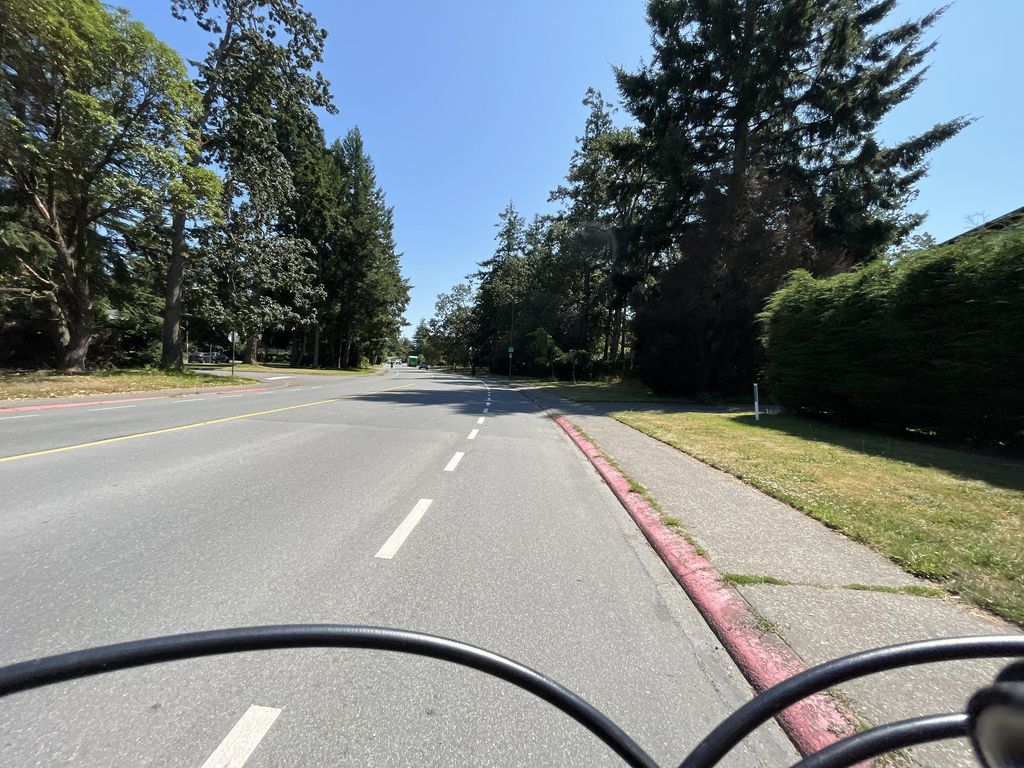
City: victoria